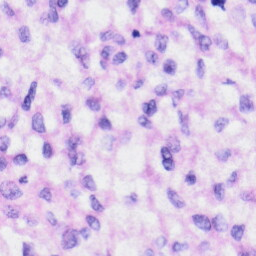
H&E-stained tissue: Liver